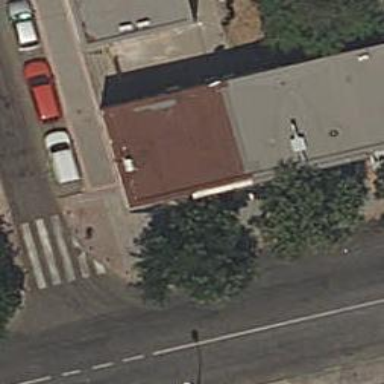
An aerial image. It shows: Restaurant.